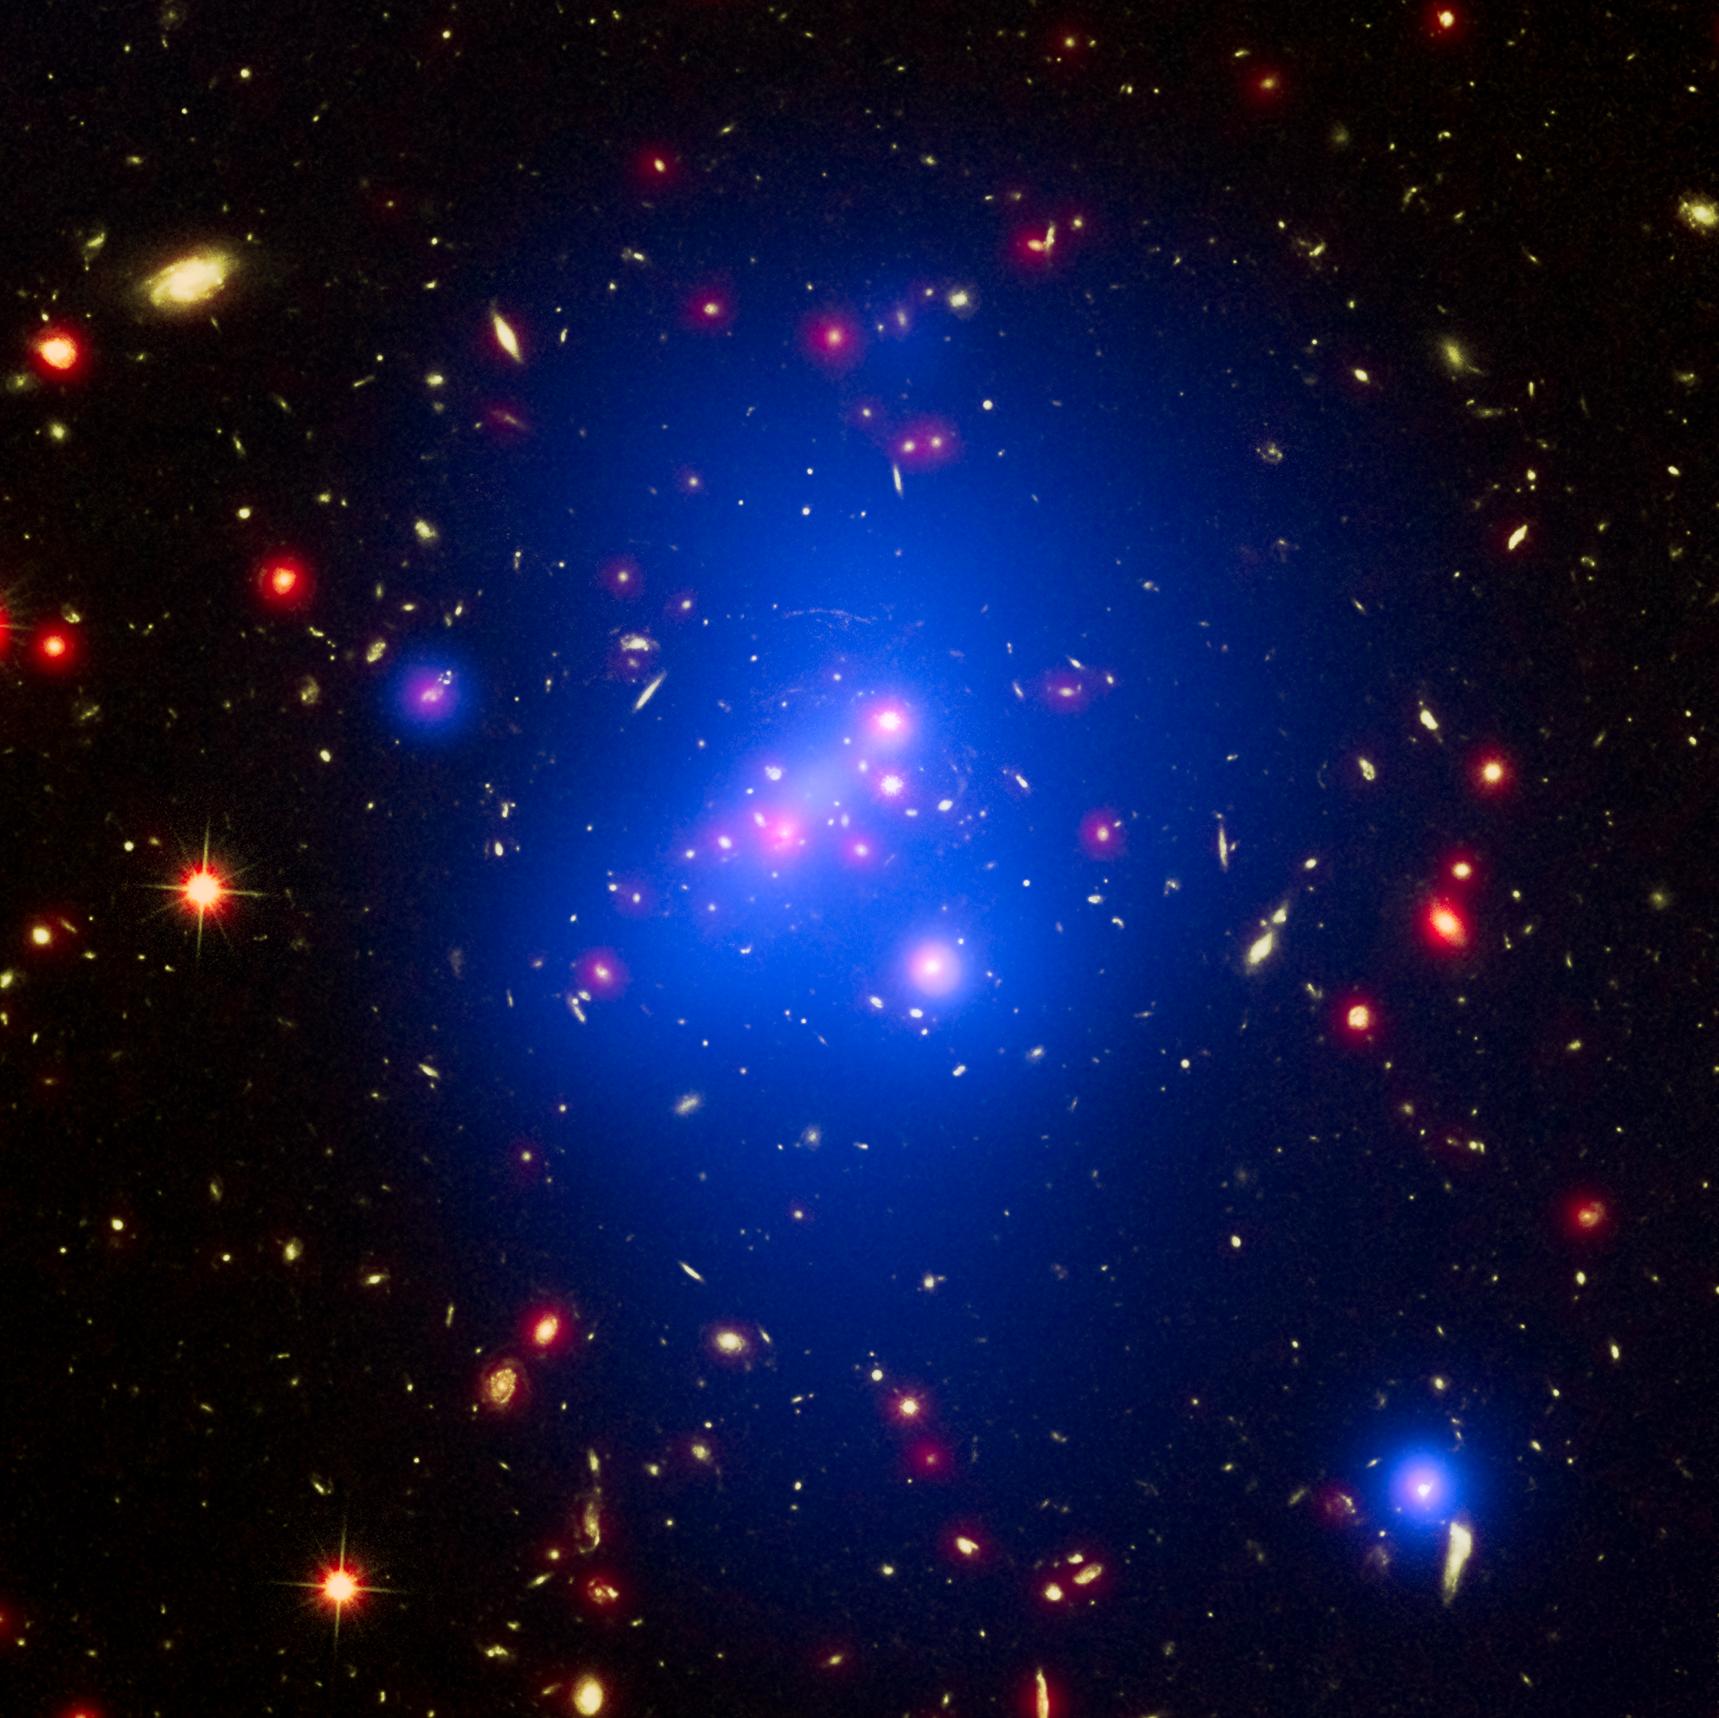
Galaxy Cluster IDCS J1426 Chandra X-ray Observatory,Herschel Space Observatory,Spitzer Spa, galaxy